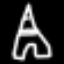
Label: The Eiffel Tower